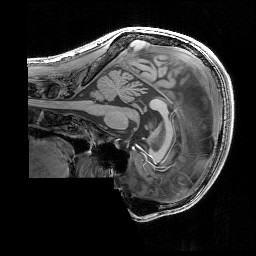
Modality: T1w
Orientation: sagittal
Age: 24
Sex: male
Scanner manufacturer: siemens
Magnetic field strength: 3 T
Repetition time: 2.3 s
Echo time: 0.00344 s